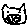
Label: cat